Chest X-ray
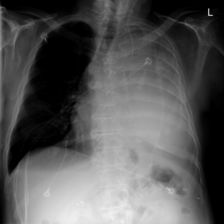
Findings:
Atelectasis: negative
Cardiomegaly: negative
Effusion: negative
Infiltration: negative
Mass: negative
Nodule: negative
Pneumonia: negative
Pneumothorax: negative
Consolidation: negative
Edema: negative
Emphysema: negative
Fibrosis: negative
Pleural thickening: negative
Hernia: negative